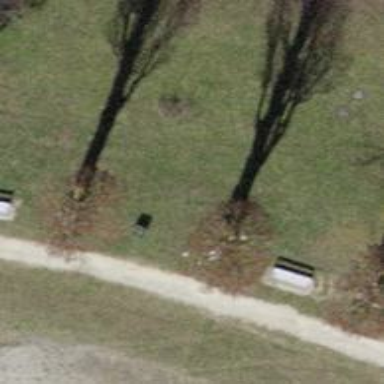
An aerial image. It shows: Broadleaved deciduous tree located in park.